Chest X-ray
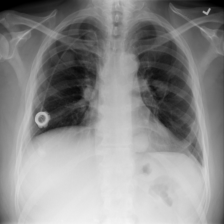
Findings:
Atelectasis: negative
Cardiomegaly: negative
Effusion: negative
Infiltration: negative
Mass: negative
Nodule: positive
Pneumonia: negative
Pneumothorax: negative
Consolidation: negative
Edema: negative
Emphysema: negative
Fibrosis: negative
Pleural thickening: negative
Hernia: negative